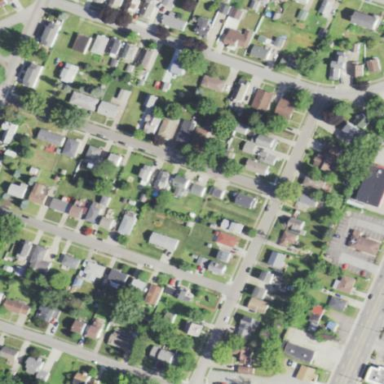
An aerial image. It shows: Neighborhood.